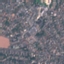
Label: Residential